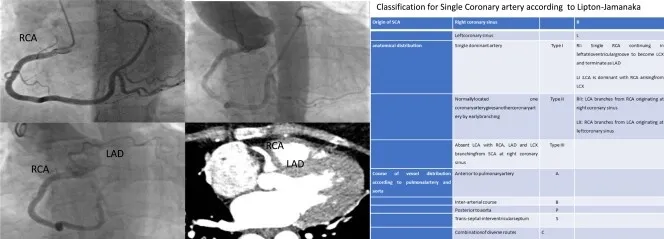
A 55-year-old female presented with dyspnoea and light chest pain during physical activity and palpitations. Coronary angiography and cardio-CT revealed a rare congenital anomaly: single dominant right coronary artery (RCA) with hypoplastic left coronary branch, which does not fit any of the types of the modified Lipton's classification.
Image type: radiology (ct)